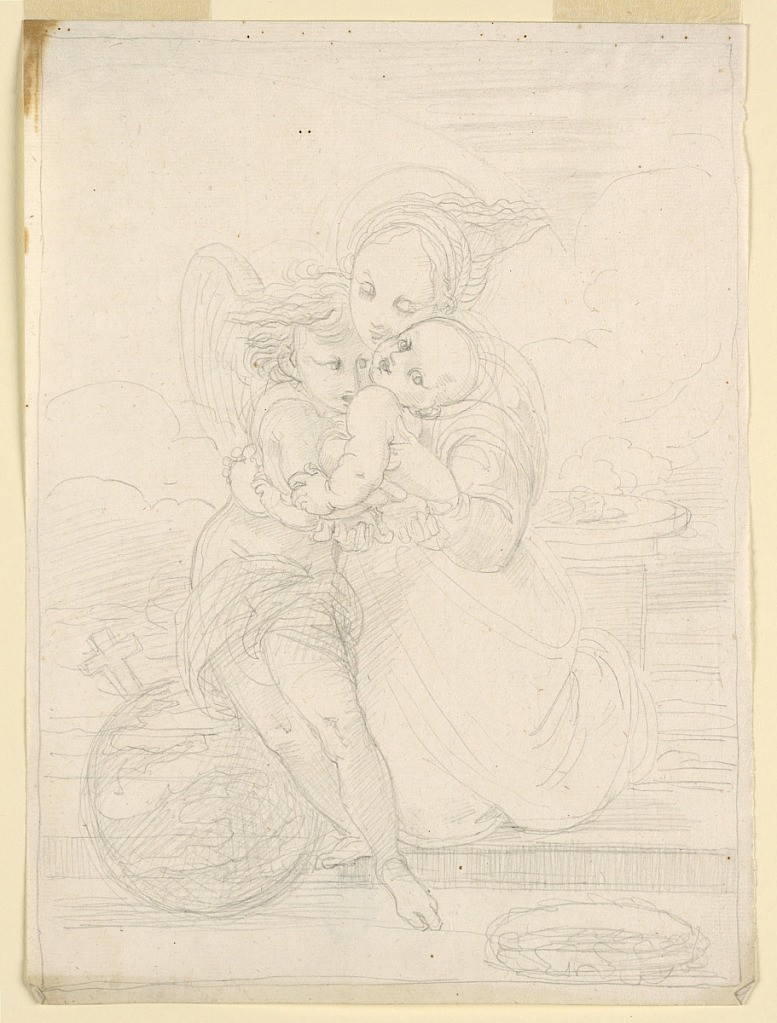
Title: The Virgin and Child with an Angel
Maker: Fortunato Duranti, Italian, 1787 - 1863
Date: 1820–1850
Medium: Graphite, impressed lines on paper
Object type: Drawing
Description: The Virgin kneels upon a base, seen from the front. She is supporting the Child together with an angel standing at left, one foot upon the base, the other on the ground. A very large globe with a cross on top, at left, a basket in front, at right. At right, behind the Virgin, is a stone table, with something unidentified on it. A landscape in the background. Framing line.